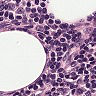
Metastatic tissue present: no